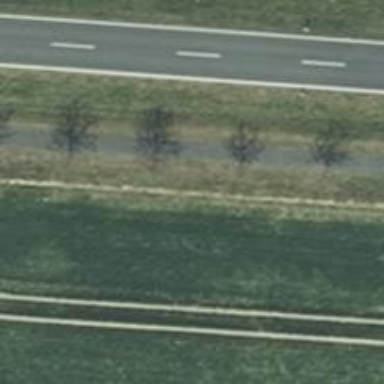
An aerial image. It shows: Deciduous broadleaved tree.